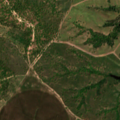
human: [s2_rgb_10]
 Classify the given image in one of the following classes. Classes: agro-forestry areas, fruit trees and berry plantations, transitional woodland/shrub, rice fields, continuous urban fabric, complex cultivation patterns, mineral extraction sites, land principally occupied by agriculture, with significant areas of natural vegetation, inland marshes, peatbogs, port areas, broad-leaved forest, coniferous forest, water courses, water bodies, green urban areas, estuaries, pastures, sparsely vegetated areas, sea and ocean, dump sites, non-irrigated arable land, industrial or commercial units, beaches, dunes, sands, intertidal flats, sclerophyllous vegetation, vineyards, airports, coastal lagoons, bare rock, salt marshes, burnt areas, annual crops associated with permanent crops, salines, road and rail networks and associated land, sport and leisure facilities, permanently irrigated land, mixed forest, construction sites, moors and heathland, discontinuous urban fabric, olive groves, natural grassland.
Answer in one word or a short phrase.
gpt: continuous urban fabric